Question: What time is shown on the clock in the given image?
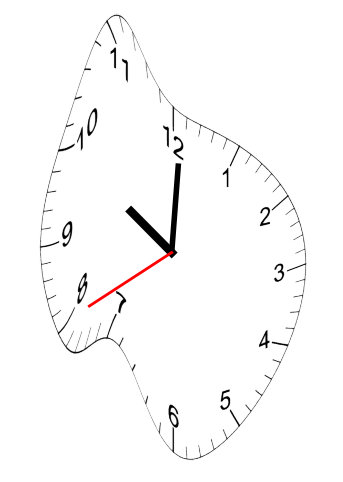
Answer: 10:00:40